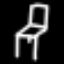
Label: chair